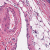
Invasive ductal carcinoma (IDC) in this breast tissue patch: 0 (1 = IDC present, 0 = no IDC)